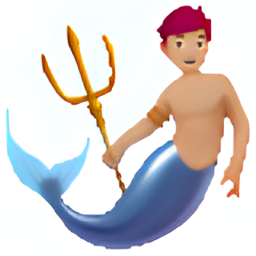
Name: merman medium light skin tone
Emoji: 🧜🏼‍♂️
Group: People & Body
Sub-group: person-fantasy